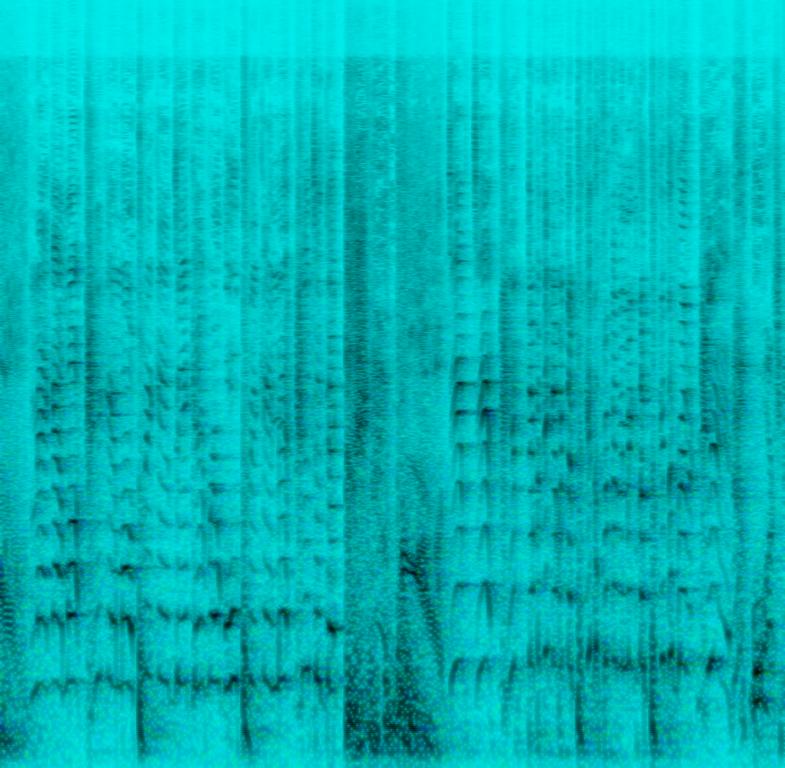
The low quality recording features a female vocal beatboxing a dubstep song. It sounds energetic and aggressive.